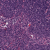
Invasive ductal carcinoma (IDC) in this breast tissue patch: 0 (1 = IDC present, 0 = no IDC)